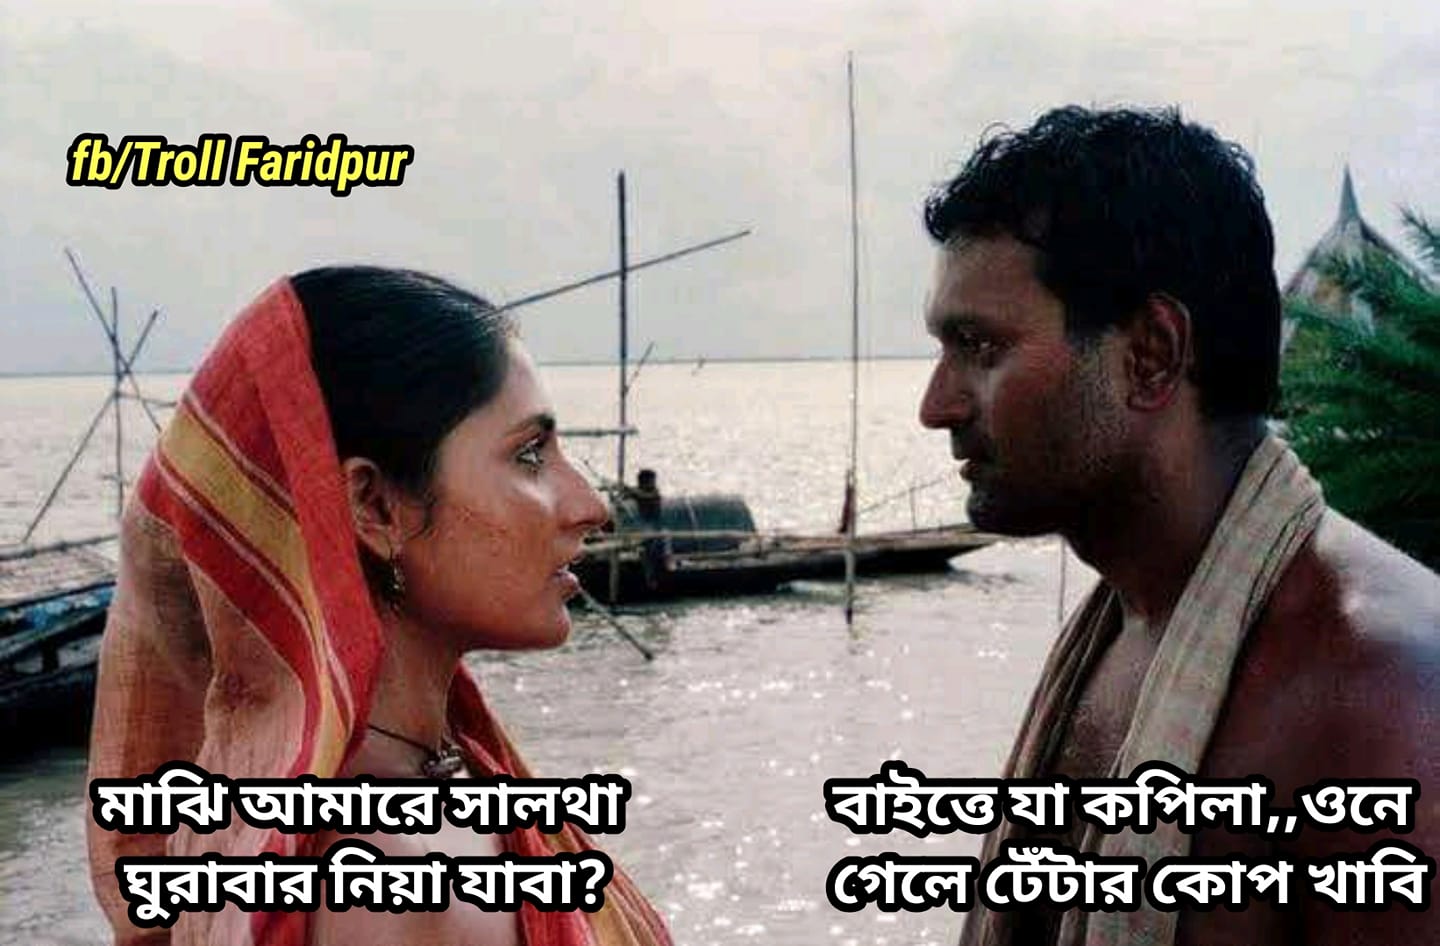
Caption: মাঝি আমারে সালথা ঘুরাবার নিয়া যাবা ?     বাইত্তে যা কপিলা ,  ওনে গেলে টেটার কোপ খাবি
Label: non-hate